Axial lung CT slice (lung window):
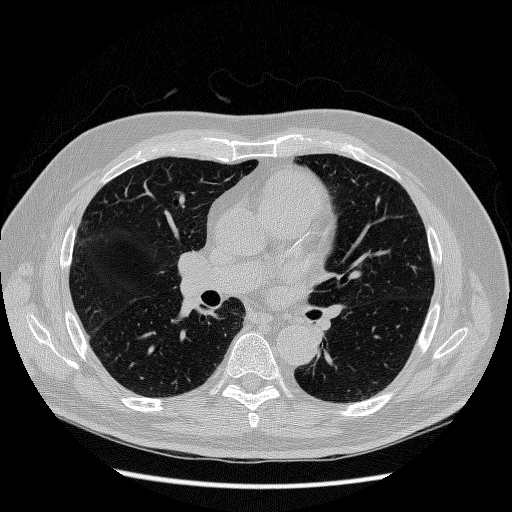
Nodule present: no